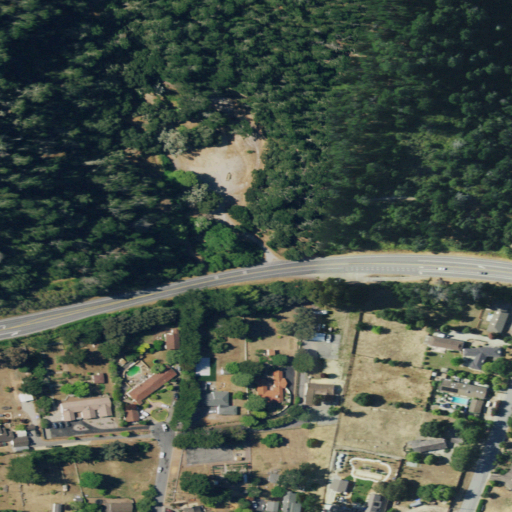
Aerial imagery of valley in California named Roach Canyon containing evergreen forest, open development, low intensity development, grassland, shrub, and medium intensity development